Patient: sex F, age 26
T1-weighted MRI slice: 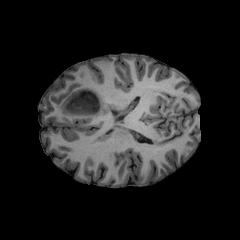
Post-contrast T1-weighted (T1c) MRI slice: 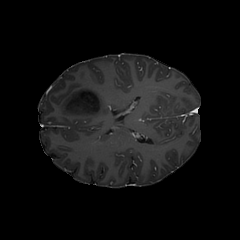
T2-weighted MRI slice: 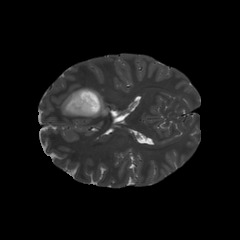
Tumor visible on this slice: yes
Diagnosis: Astrocytoma, IDH-mutant
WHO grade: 3